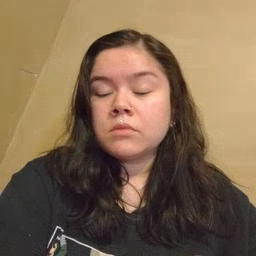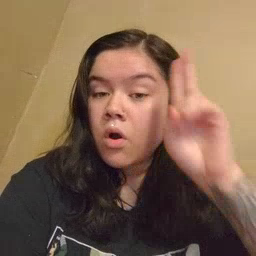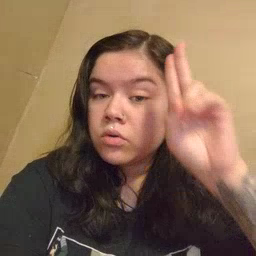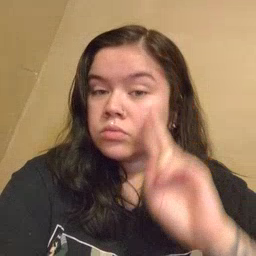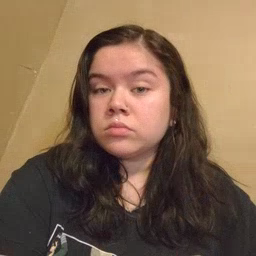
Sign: uncle